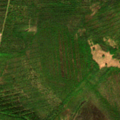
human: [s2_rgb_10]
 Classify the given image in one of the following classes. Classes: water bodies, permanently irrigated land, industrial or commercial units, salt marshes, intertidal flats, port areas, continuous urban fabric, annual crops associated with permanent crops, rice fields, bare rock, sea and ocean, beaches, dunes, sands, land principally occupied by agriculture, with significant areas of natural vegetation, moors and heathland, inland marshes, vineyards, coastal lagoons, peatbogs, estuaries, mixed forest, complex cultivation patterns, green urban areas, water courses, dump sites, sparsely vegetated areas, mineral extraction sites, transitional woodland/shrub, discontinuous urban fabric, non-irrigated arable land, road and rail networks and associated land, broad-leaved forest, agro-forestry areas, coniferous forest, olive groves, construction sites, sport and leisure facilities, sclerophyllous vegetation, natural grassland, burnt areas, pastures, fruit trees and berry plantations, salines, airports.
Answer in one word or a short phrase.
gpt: coniferous forest, mixed forest, transitional woodland/shrub